Question: '''
using Visual.Web.Developer.2010.Express;
using SQL.Server.Management.Studio.2008.R2;
'''
N00b here,
I have a GridView, but I want to make it look like a textbox/savebutton rather than a table with an edit/update lable next to it. I'm not really looking for "teh codez", but is this even possible? Is there a more practical way of doing this? Please help!
Thanks in advance
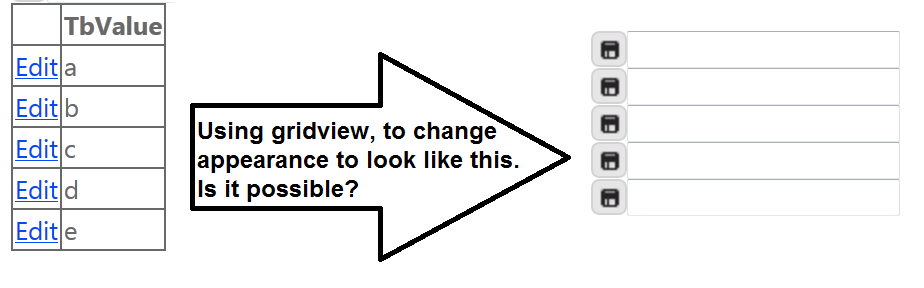
Answer: > I have a GridView, but I want to make it look like a
textbox/savebutton rather than a table with an edit/update lable next
to it. I'm not really looking for "teh codez", but is this even
possible? Is there a more practical way of doing this? Please help!
Well, since you aren't looking for the code, let me just point you in the direction of 'TemplateColumn' and 'EditItemTemplate'. They should get you there.
You can put whatever controls you want inside a template column.